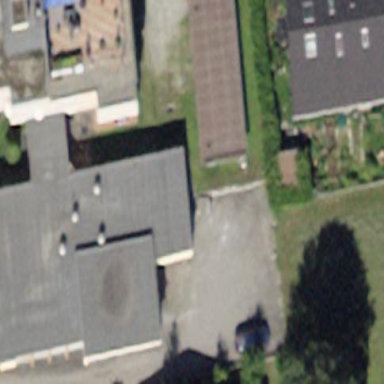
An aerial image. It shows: Restaurant in building.